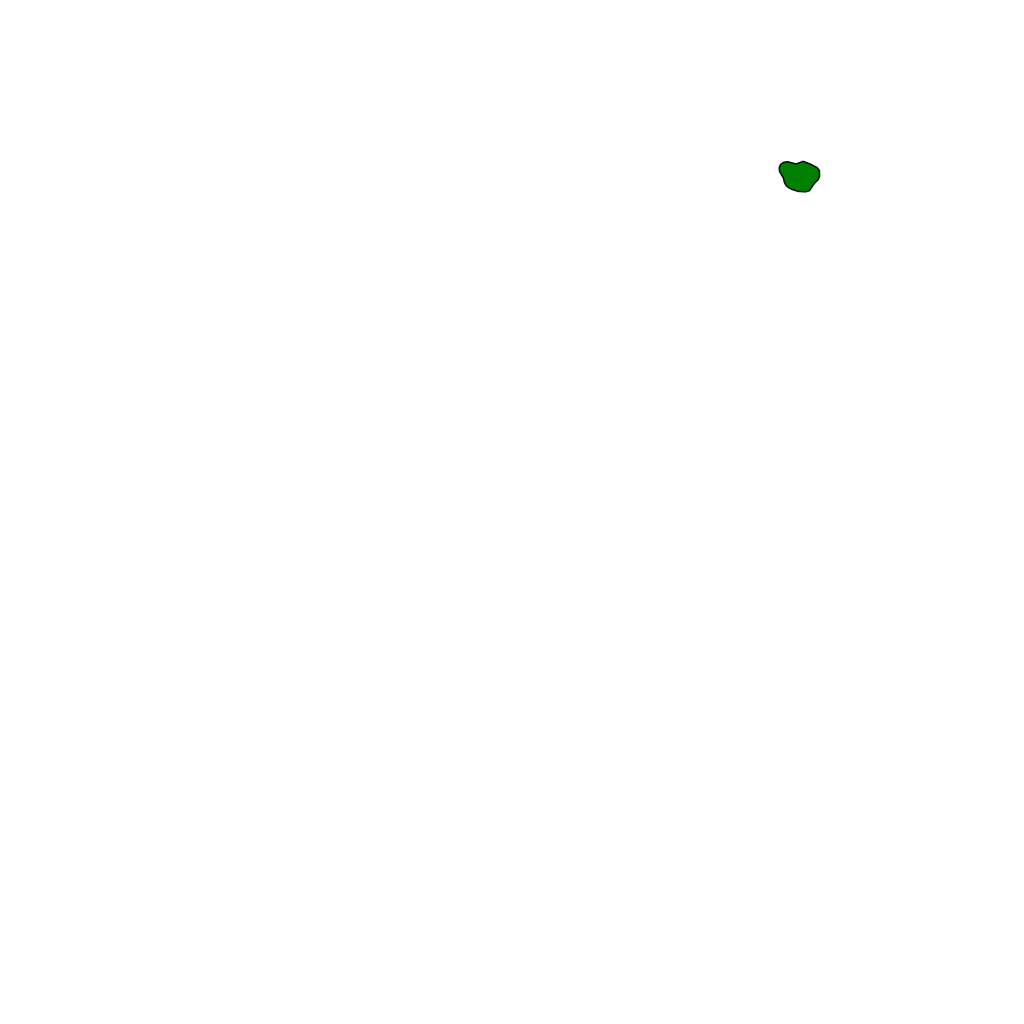
Tags: overhead vector_map, recreation, density_5, Park, 1.0 km²